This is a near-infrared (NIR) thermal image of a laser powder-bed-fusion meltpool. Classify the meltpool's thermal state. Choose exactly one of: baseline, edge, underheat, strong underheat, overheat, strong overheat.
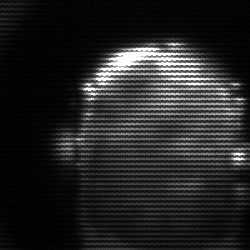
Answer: baseline